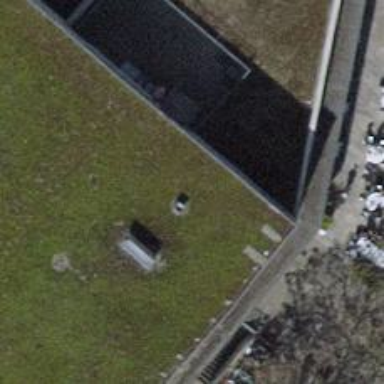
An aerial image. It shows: Government office.